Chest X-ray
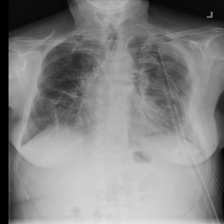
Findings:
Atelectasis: negative
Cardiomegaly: negative
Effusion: negative
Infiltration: negative
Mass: negative
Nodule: positive
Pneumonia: negative
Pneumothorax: negative
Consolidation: negative
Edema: negative
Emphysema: negative
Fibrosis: negative
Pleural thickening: positive
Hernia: negative